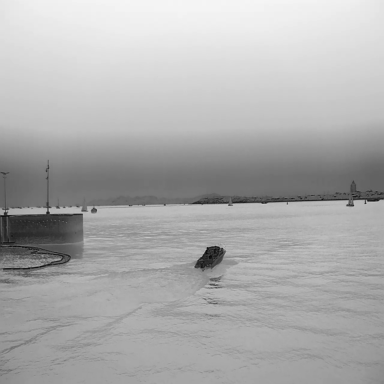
There are nine objects shown in the infrared image, including a canoe, four sailboats, and four bulk_carriers.